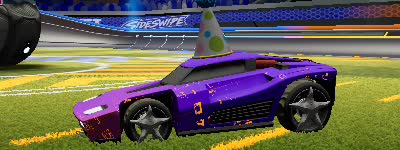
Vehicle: breakout